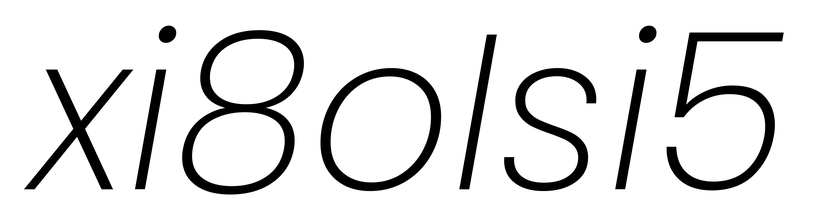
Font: Poppins-ExtraLightItalic